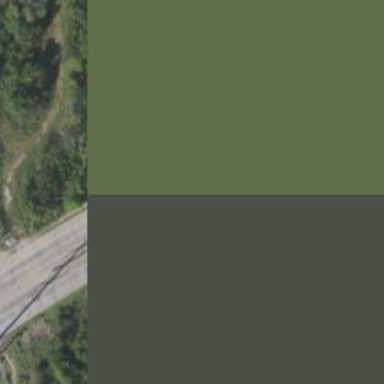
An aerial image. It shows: Secondary road.